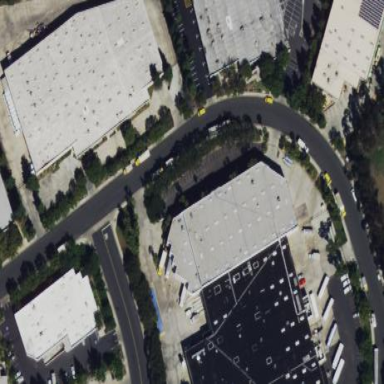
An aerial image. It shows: Industrial building.